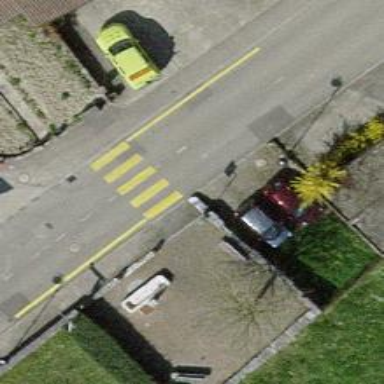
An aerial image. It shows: Zebra crossing on the road.